Question: For an assignment I was asked to create a small program which asks for the users input which determines the converter they wish to operate. My question is why doesn't the program ask for the users input, AFTER they have entered which convertor they wish to use (1 or 2). Instead of calling scanf, it just runs the entire statement in one go.
'''
#include <stdio.h>
int main()
{
float cm;
float inches;
int operation;
printf("Hello and welcome to the Inches to Centimetres converter.
");
printf("Choose from the options below by entering the corresponding number:
");
printf("Inches to CM converter (1)
");
printf("CM to Inches converter (2)
");
scanf("&d", &operation);
if (operation == 1)
{
printf("Please enter the amount of Inches you wish to convert :
");
scanf("%f", &inches);
cm = inches * 2.54;
if (inches <= 0)
{
printf("Invalid number");
}
else
printf("%f inches is equal to %f centimetres.", inches, cm);
}
else if (operation == 2);
{
printf("Please enter the amount of Centimetres you wish to convert : ");
scanf("%f", &cm);
inches = cm / 2.54;
if (cm <= 0)
{
printf("Invalid number");
}
else
printf("%f centimetres is equal to %f inches.", cm, inches);
}
}
'''
Output

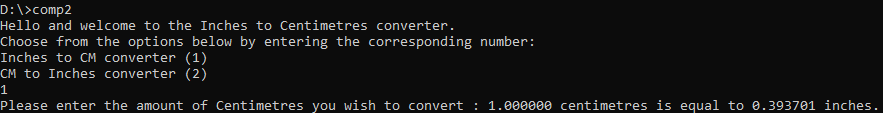
Answer: Two problems here. First:
'''
scanf("&d", &operation);
'''
There's a typo, "&d" should be "%d", and it's why you get prompted twice right away. You want:
'''
scanf("%d", &operation);
'''
Second is this:
'''
}
else if (operation == 2);
{
'''
The ';' immediately ends the 'else' block. So the block in braces will always run. Get rid of the ';'
'''
}
else if (operation == 2)
{
'''
Better yet:
'''
} else if (operation == 2) {
'''
Formatting your braces this way will practically eliminate this type of error.